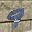
Label: 9